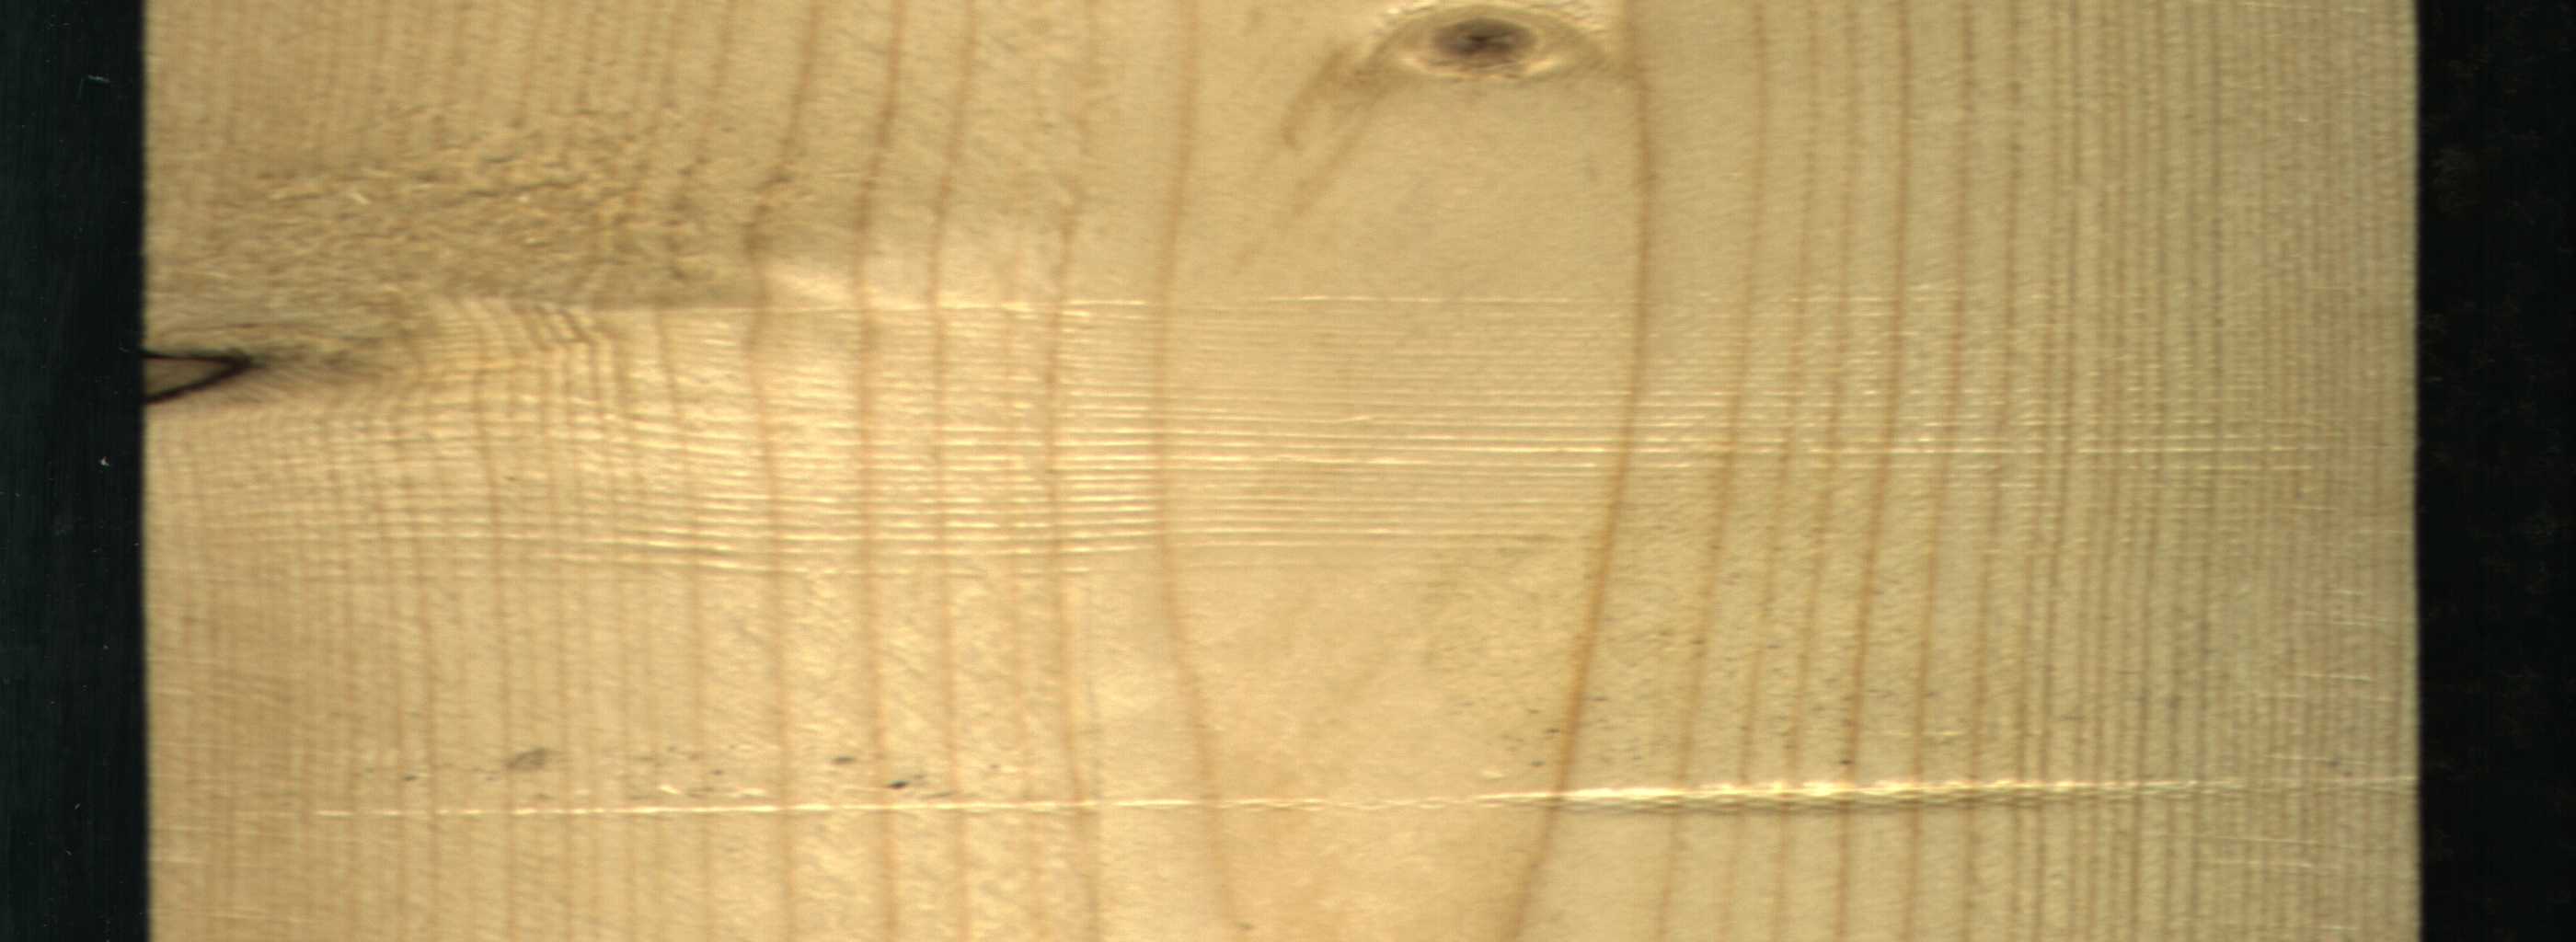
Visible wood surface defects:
Dead_Knot
Live_Knot